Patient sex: M
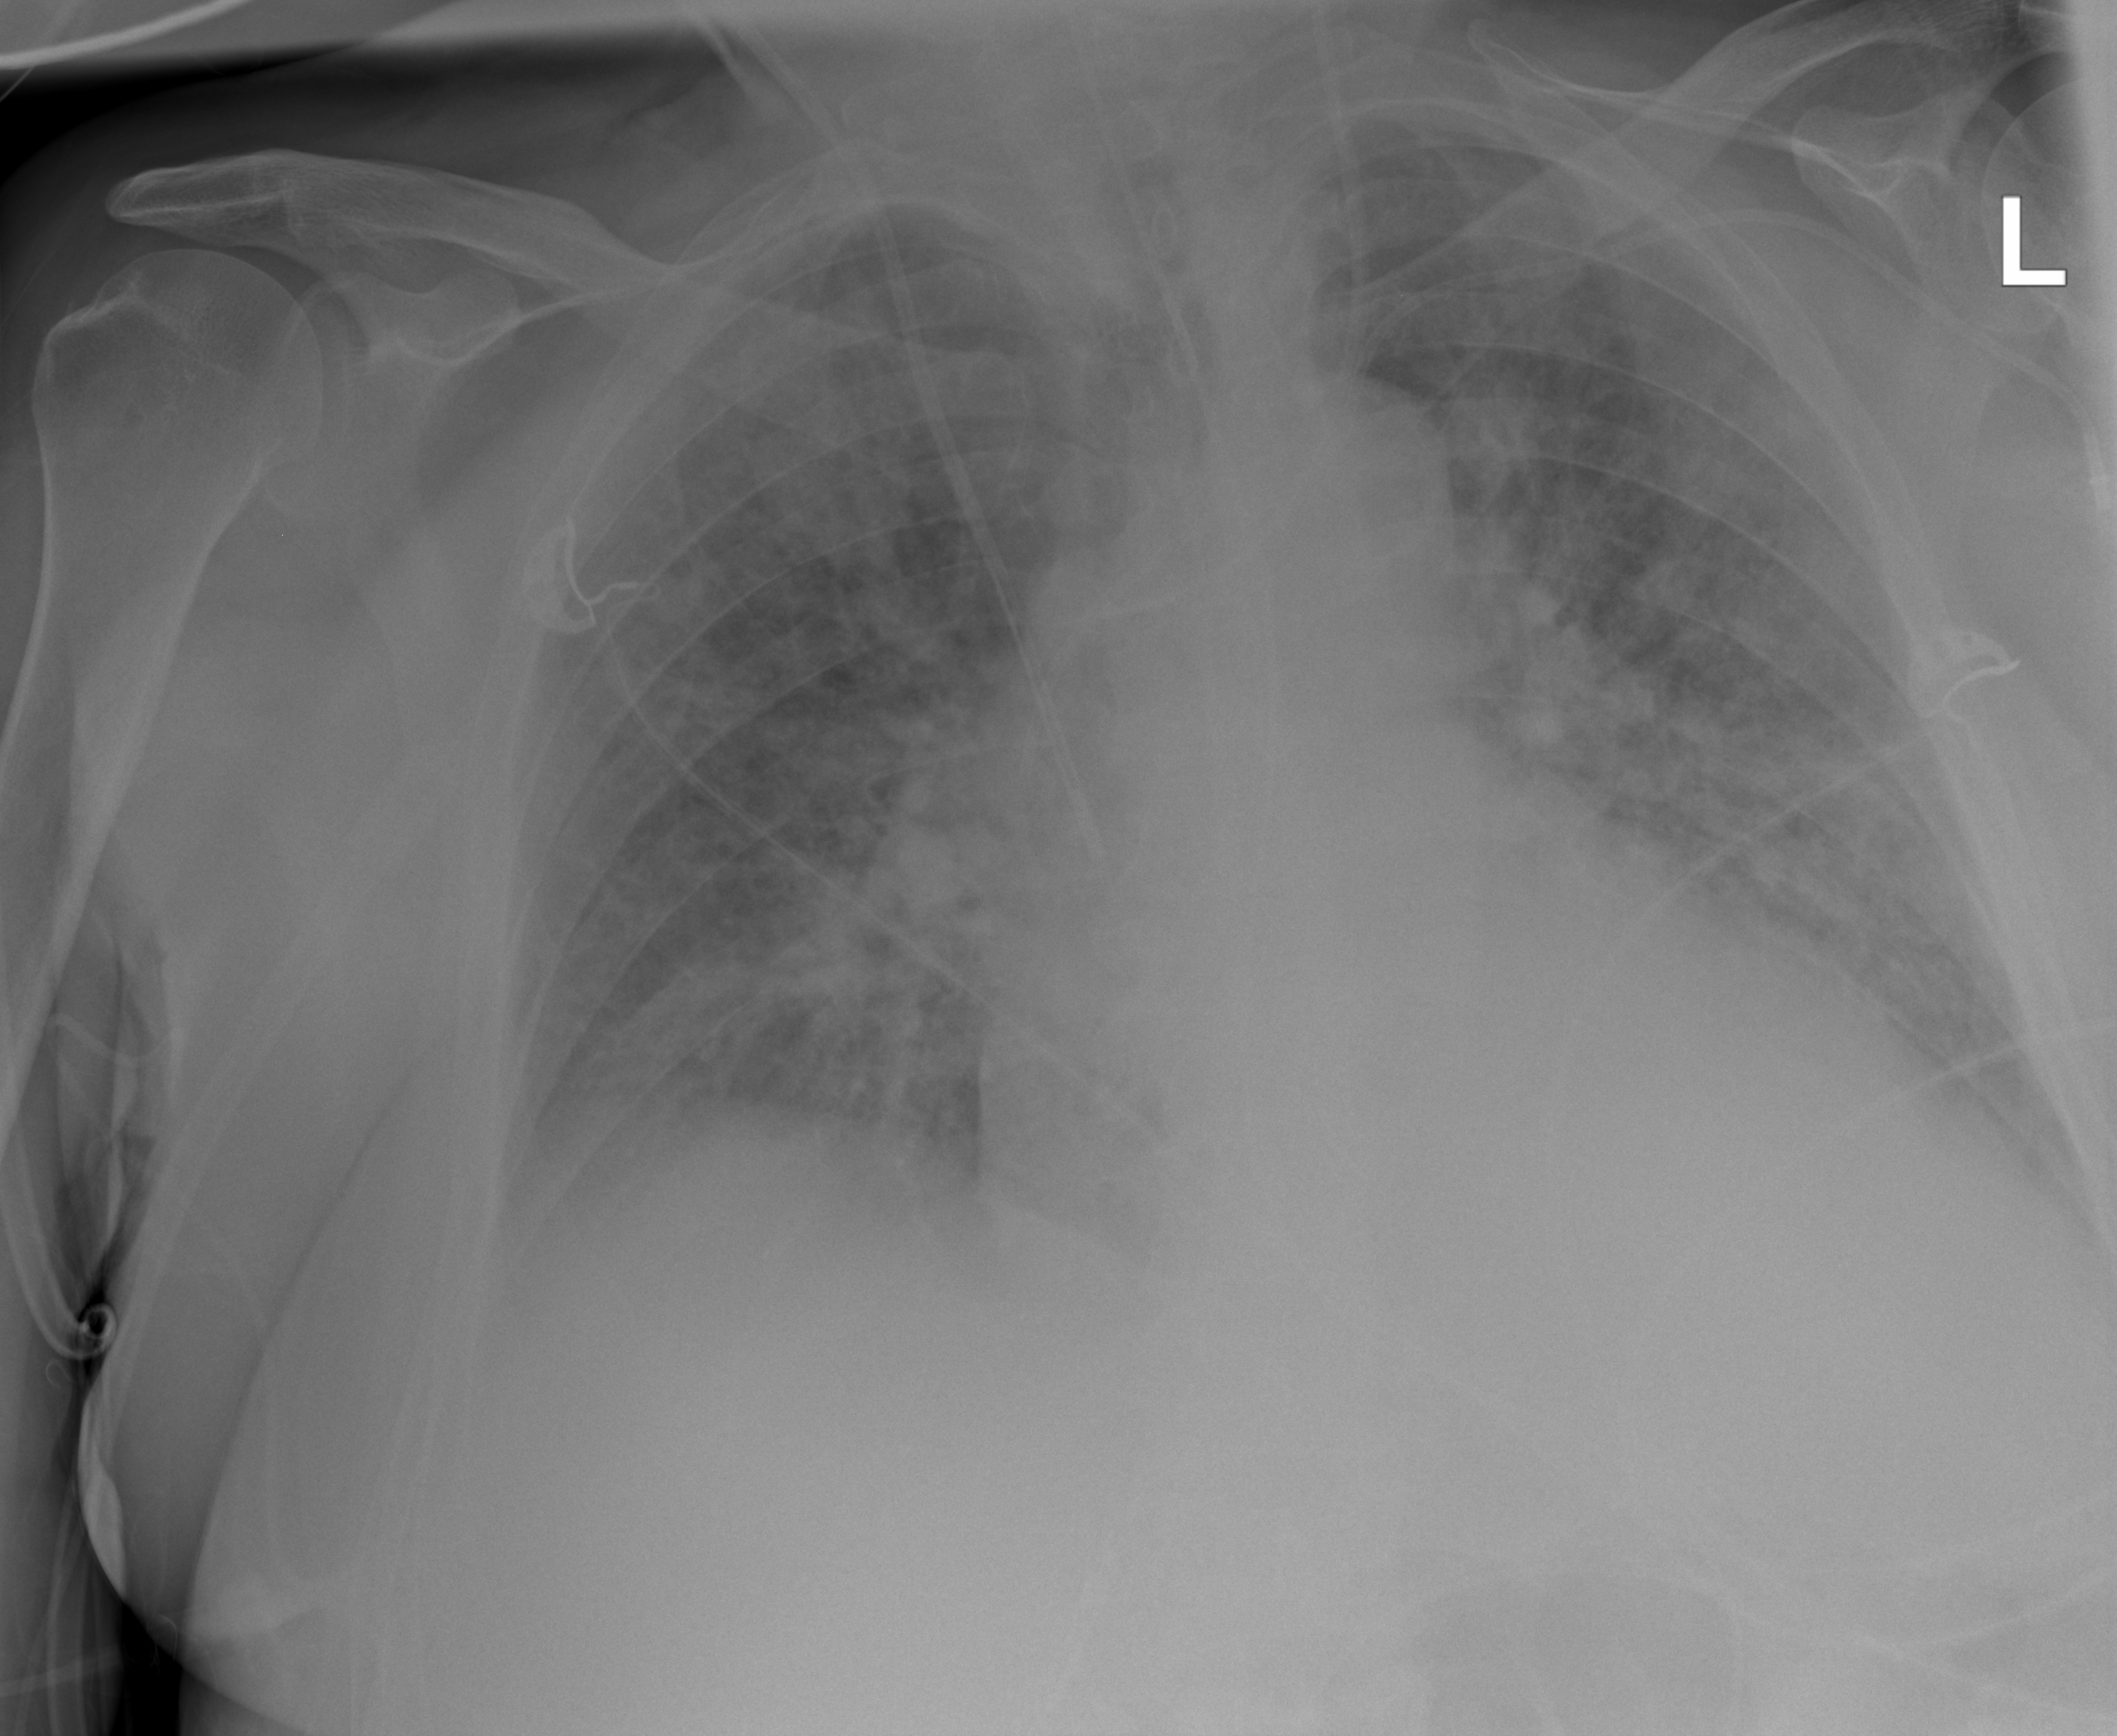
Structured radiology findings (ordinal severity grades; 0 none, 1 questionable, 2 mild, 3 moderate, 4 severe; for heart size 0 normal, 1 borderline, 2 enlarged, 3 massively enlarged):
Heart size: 2
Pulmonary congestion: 2
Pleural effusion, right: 2
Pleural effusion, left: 2
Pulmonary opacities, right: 3
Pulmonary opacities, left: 3
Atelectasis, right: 2
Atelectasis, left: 2